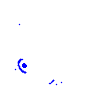
Particle: electron